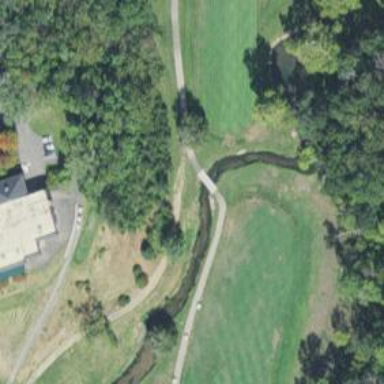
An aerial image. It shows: Asphalt service road on bridge designed for golf cartpath.